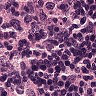
Metastatic tissue present: yes